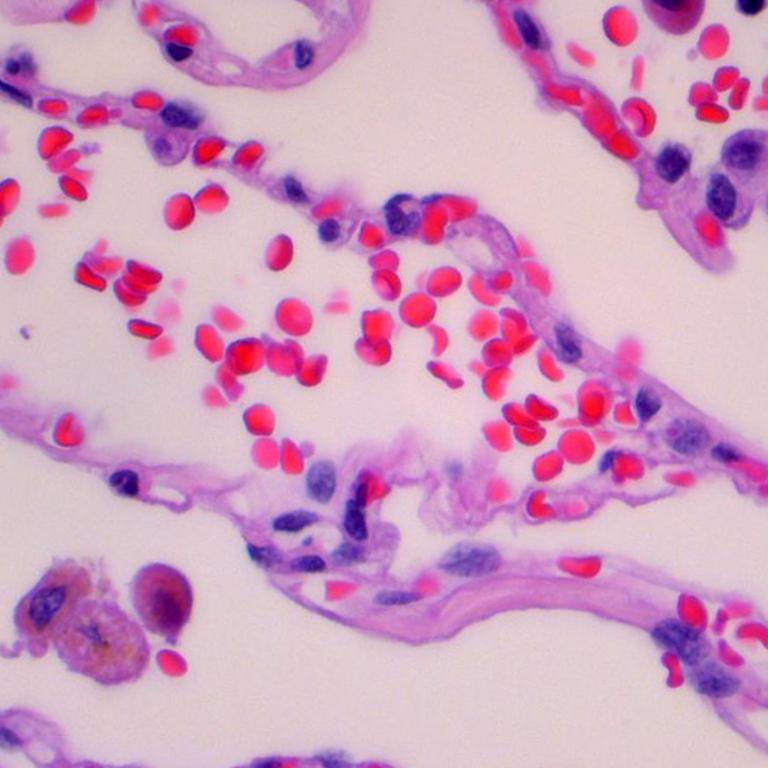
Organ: lung
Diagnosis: benign